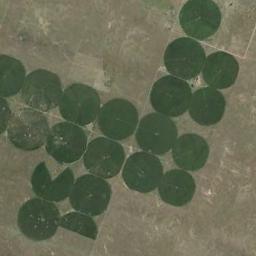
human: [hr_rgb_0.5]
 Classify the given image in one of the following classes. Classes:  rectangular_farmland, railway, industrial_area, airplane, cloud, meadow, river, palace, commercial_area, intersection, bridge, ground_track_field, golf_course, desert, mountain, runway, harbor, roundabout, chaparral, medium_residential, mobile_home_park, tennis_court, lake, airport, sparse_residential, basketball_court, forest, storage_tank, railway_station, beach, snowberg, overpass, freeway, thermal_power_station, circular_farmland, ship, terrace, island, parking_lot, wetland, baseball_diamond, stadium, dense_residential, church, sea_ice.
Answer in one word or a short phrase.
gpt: circular_farmland